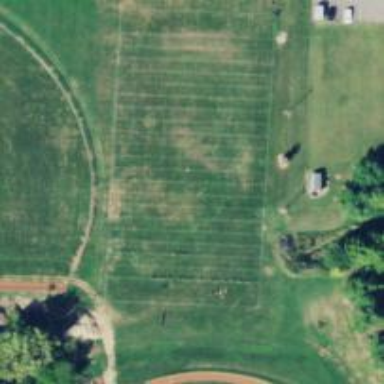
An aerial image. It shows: American football pitch for leisure and sport activities.